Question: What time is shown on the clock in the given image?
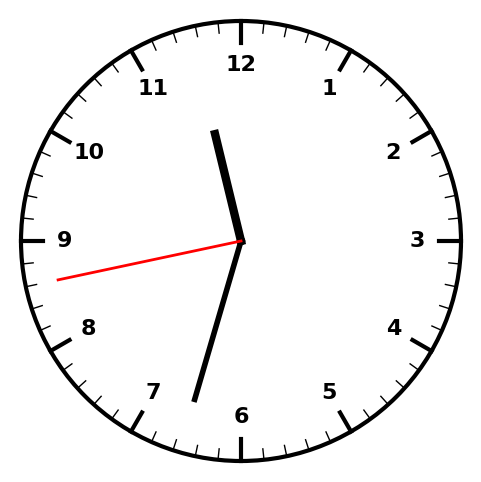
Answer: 11:32:43